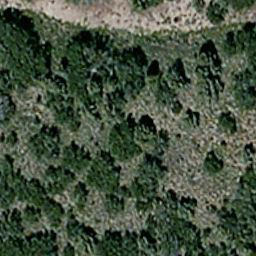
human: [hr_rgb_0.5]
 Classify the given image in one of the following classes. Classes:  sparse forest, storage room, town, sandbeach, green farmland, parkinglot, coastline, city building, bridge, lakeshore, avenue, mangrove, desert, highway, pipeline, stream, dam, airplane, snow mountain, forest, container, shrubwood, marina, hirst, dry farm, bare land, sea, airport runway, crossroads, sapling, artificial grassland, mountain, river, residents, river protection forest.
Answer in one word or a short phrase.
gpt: sparse forest